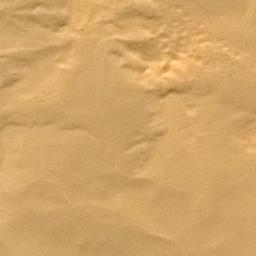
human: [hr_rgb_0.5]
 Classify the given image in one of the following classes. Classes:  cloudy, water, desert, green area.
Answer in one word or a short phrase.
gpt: desert